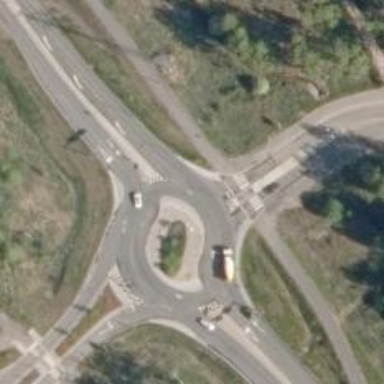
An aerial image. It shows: Secondary road with asphalt surface leading to roundabout junction.